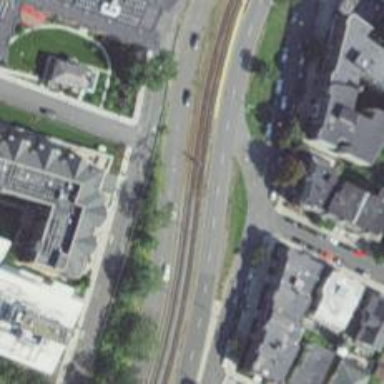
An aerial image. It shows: Light rail railway line with electrification through contact lines.